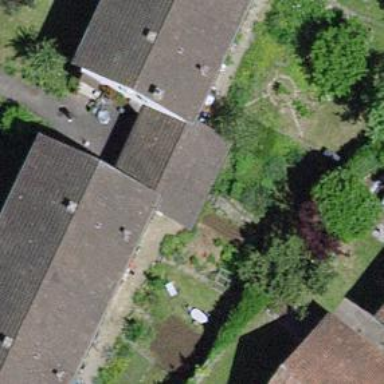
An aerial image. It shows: Garage.